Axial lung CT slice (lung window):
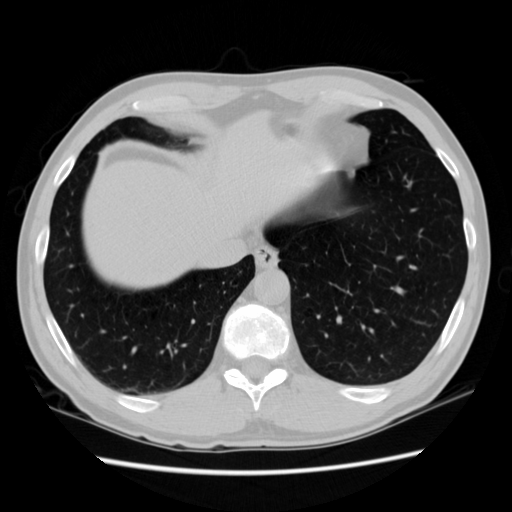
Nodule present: no